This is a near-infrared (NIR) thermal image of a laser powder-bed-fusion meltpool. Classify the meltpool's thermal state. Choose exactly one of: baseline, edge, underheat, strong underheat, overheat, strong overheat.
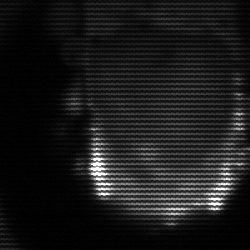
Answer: baseline